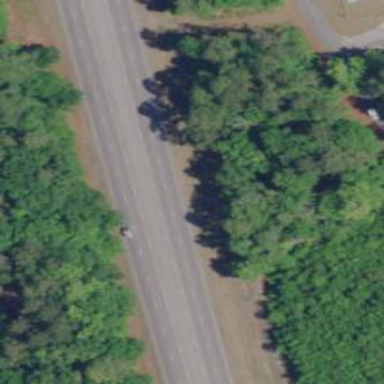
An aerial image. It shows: Trunk highway.